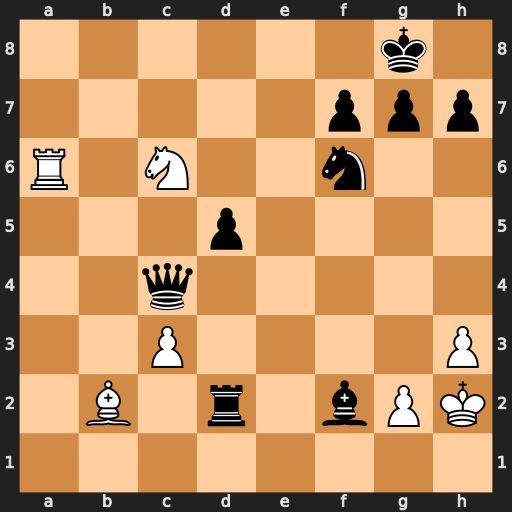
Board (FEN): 6k1/5ppp/R1N2n2/3p4/2q5/2P4P/1B1r1bPK/8
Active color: w
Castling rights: -
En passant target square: -
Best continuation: Ra8+ Ne8 Rxe8#